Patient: sex M, age 48
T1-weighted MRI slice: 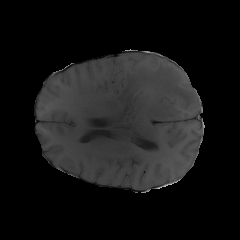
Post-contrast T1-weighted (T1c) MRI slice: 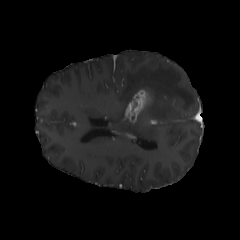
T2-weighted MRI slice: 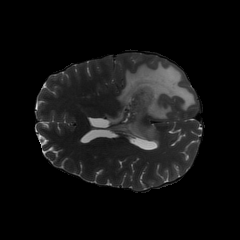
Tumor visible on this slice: yes
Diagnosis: Glioblastoma, IDH-wildtype
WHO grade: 4